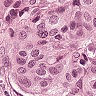
Metastatic tissue present: yes